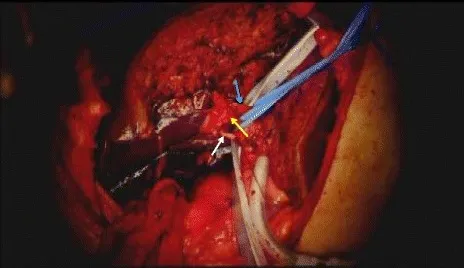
The first stage of ALPPS. (a,b) Shown are the right hepatic artery (yellow arrow), ligated right portal vein (white arrow), right hepatic duct (blue arrow), right hepatic vein (red arrow) and middle hepatic vein (purple arrow).
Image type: medical_photograph (other_medical_photograph)